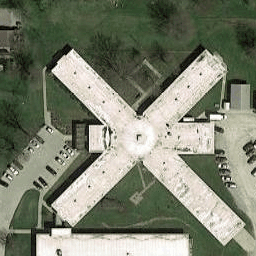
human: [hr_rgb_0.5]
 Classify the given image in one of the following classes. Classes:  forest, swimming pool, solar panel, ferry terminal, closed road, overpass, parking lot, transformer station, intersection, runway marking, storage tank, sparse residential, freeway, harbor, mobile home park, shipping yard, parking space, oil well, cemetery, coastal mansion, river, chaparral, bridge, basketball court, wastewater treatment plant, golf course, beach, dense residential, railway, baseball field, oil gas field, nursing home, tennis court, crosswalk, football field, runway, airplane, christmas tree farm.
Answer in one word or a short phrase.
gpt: nursing home